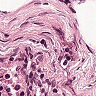
Metastatic tissue present: no